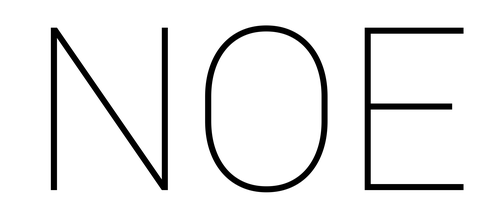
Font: Roboto_Thin